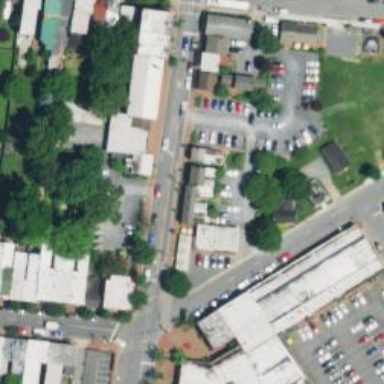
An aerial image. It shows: Retail area.